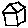
Label: house